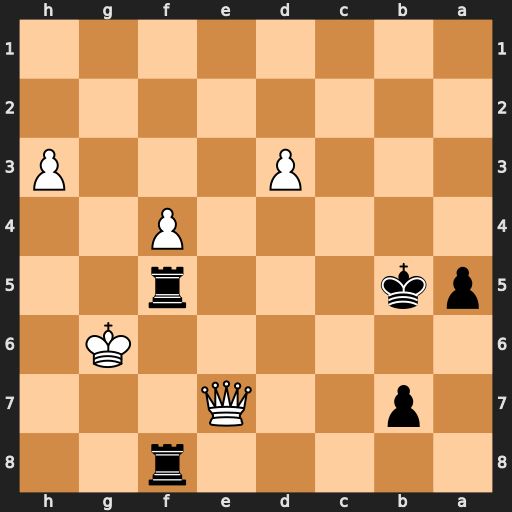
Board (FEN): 5r2/1p2Q3/6K1/pk3r2/5P2/3P3P/8/8
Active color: b
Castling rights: -
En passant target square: -
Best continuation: R8f6+ Qxf6 Rxf6+ Kxf6 a4 f5 a3 Kg6 a2 f6 a1=Q